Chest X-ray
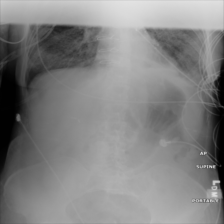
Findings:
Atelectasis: negative
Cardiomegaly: negative
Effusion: negative
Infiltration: positive
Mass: negative
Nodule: negative
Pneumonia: negative
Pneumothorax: negative
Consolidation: negative
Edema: negative
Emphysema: negative
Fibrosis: negative
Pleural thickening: negative
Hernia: negative